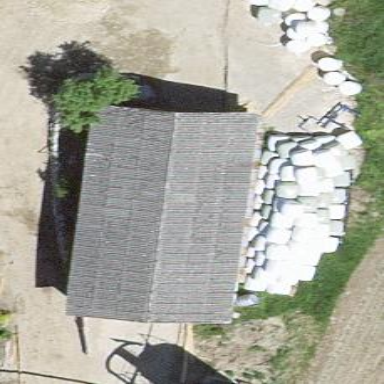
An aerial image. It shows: Rural barn.